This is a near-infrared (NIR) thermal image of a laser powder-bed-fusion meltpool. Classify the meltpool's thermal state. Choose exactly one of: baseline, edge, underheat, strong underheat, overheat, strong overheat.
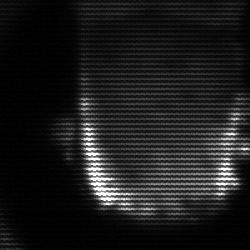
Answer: baseline